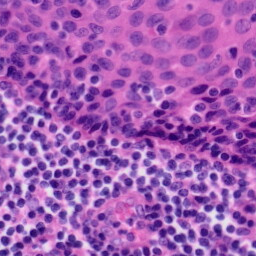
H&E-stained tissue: Tonsil